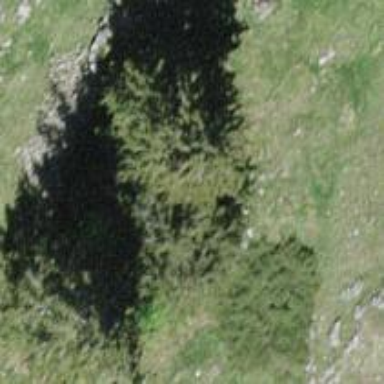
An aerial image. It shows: Needle-leaved tree in nature.